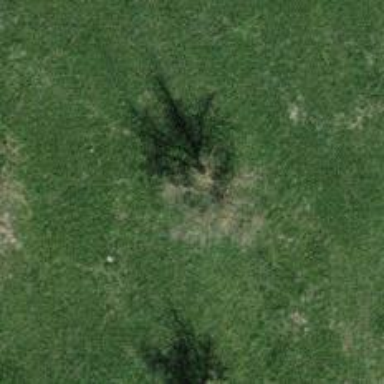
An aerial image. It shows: Single tag "natural: tree."